高一 · 计数
某人对东北一种松树的生长进行了研究, 收集了其高度 $h$ (米)与生长时间 $t$ (年)的相关数据, 选择 $h=m t$ $+b$ 与 $h=\log _{a}(t+1)$ 来刻画 $h$ 与 $t$ 的关系, 你认为哪个符合 $?$ 并预测第 8 年的松树高度.

| $t$ (年) | 1 | 2 | 3 | 4 | 5 | 6 |
| :--- | :--- | :--- | :--- | :--- | :--- | :--- |
| $h($ 米 $)$ | 0.6 | 1 | 1.3 | 1.5 | 1.6 | 1.7 |
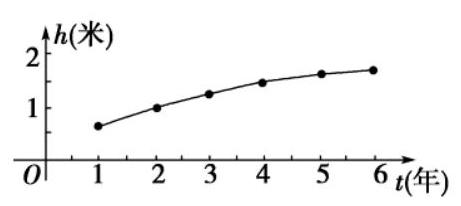
答案: 【解】据表中数据作出散点图如图:

由图可以看出用一次函数模型不吻合, 选用对数型函数比较合理.

将 $(2,1)$ 代入到 $h=\log _{a}(t+1)$ 中, 得 $1=\log _{a} 3$, 解得 $a=3$. 即 $h=\log _{3}(t+1)$.

当 $t=8$ 时, $h=\log _{3}(8+1)=2$,

故可预测第 8 年松树的高度为 2 米。